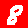
Digit: 8